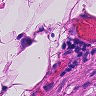
Metastatic tissue present: no